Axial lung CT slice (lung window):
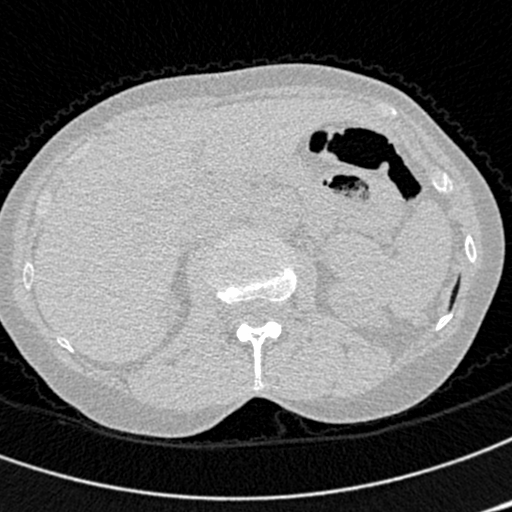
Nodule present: no